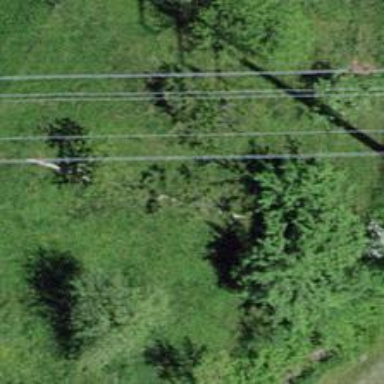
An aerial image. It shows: Power line is depicted.